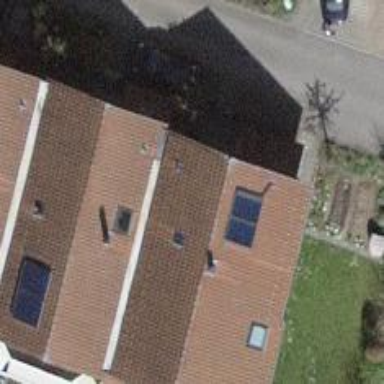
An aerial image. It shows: Solar power generator using photovoltaic method with solar photovoltaic panel types.